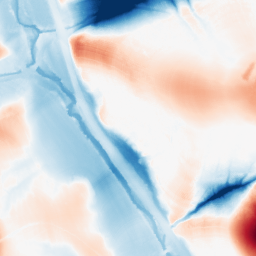
Category: morphological
Decomposition family: morphological
Decomposition parameters: operation: average
size: 50
Upsampling method: sinc_blackman
Upsampling parameters: scale: 2
kernel_size: 16
Upsampling scale: 2